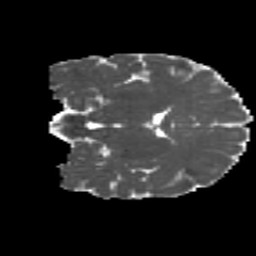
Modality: MD
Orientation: coronal
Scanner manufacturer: siemens
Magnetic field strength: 3 T
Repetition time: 4.16 s
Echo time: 0.0806 s